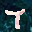
Label: 7